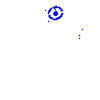
Particle: pion